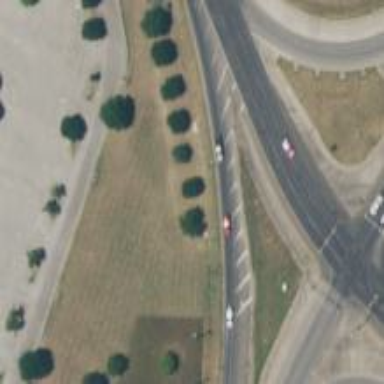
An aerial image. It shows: Secondary link road with asphalt surface.